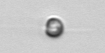
Label: flagellate